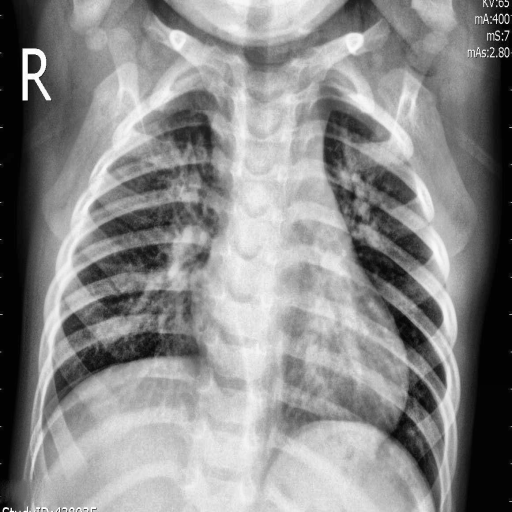
Finding: PNEUMONIA